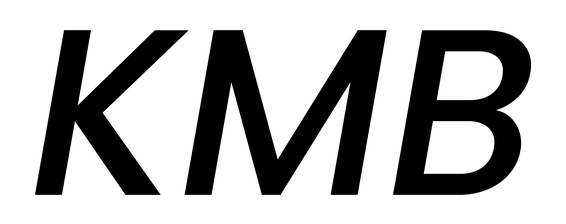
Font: Poppins-MediumItalic